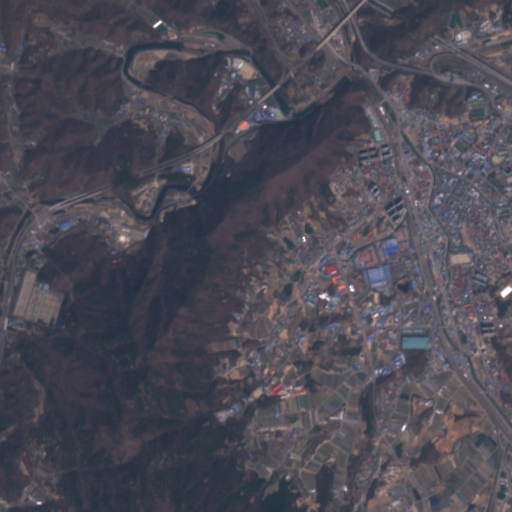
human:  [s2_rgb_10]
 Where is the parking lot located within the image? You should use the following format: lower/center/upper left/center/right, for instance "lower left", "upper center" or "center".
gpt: The parking lot is located in the upper right of the image.
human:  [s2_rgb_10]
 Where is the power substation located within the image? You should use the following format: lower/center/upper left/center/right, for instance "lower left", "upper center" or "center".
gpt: The power substation is located in the center left of the image.
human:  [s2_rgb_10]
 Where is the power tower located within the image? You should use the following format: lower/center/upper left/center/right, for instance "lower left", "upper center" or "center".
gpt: The power tower is located in the left of the image.
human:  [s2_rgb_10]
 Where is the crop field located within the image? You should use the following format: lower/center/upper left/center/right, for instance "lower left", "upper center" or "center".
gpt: There is no crop field in the image.